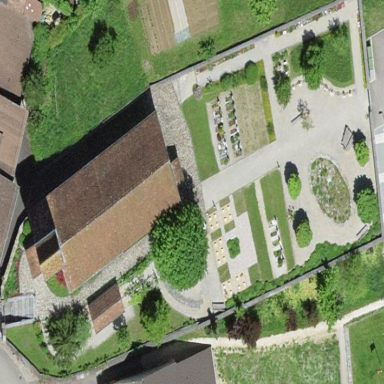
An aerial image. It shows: Cemetery.